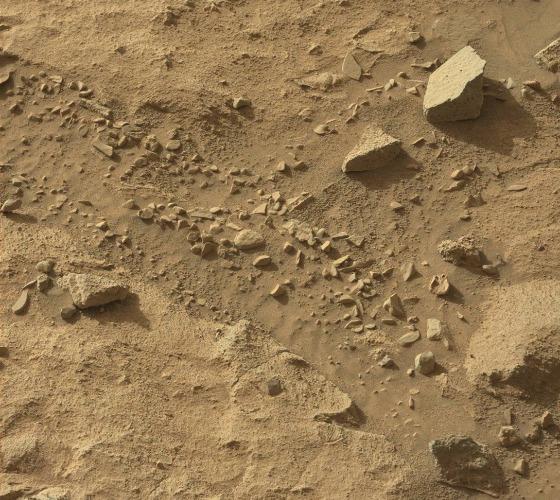
Terrain classes present: Bedrock, Gravel / Sand / Soil, Rock, Shadow